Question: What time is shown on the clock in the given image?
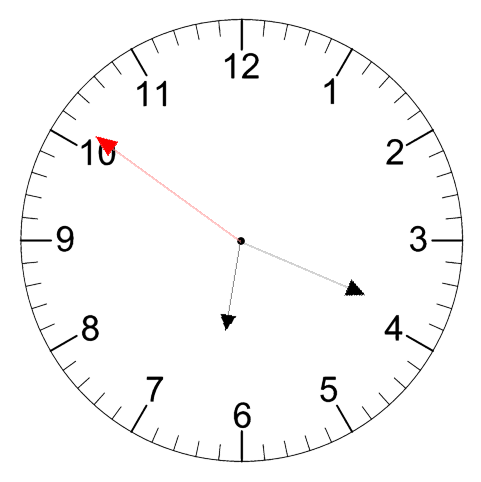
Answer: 06:18:51